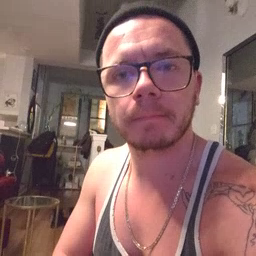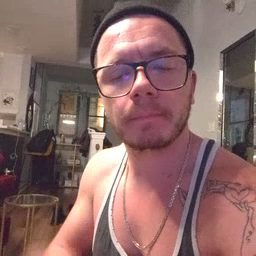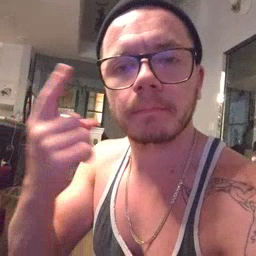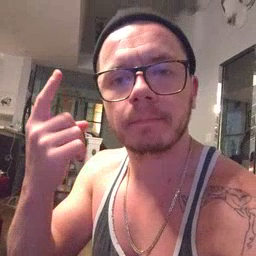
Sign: think